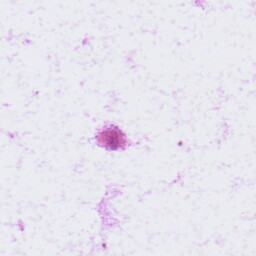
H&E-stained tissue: LymphNode